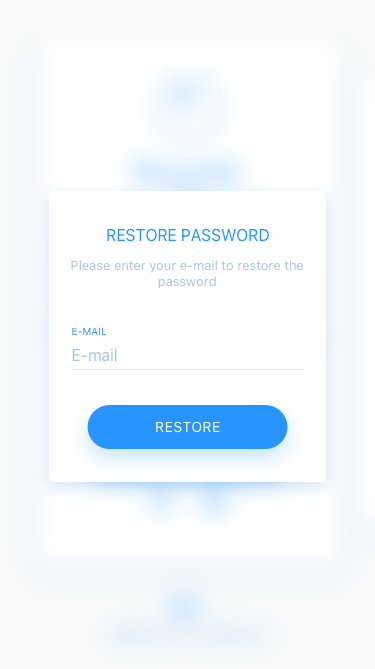
Text in this UI design:
Swipe left to Sign Up
Forgot your password?
Please enter your e-mail to restore the password
Restore password